Field crop: tomato
Growth stage: 2
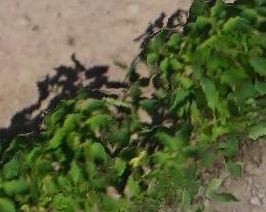
Species: tomato